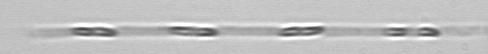
Label: Leptocylindrus